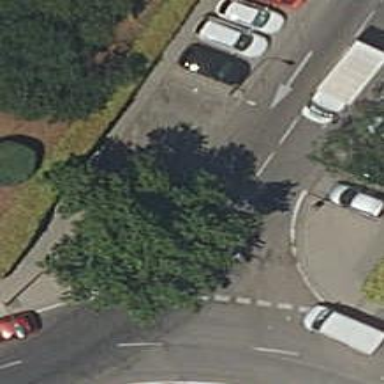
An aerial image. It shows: Marked crossing with visible markings.